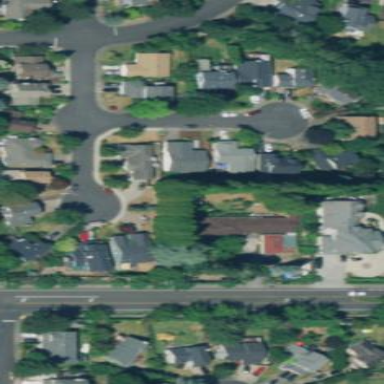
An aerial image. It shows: Residential area composed of single-family homes.